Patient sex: F
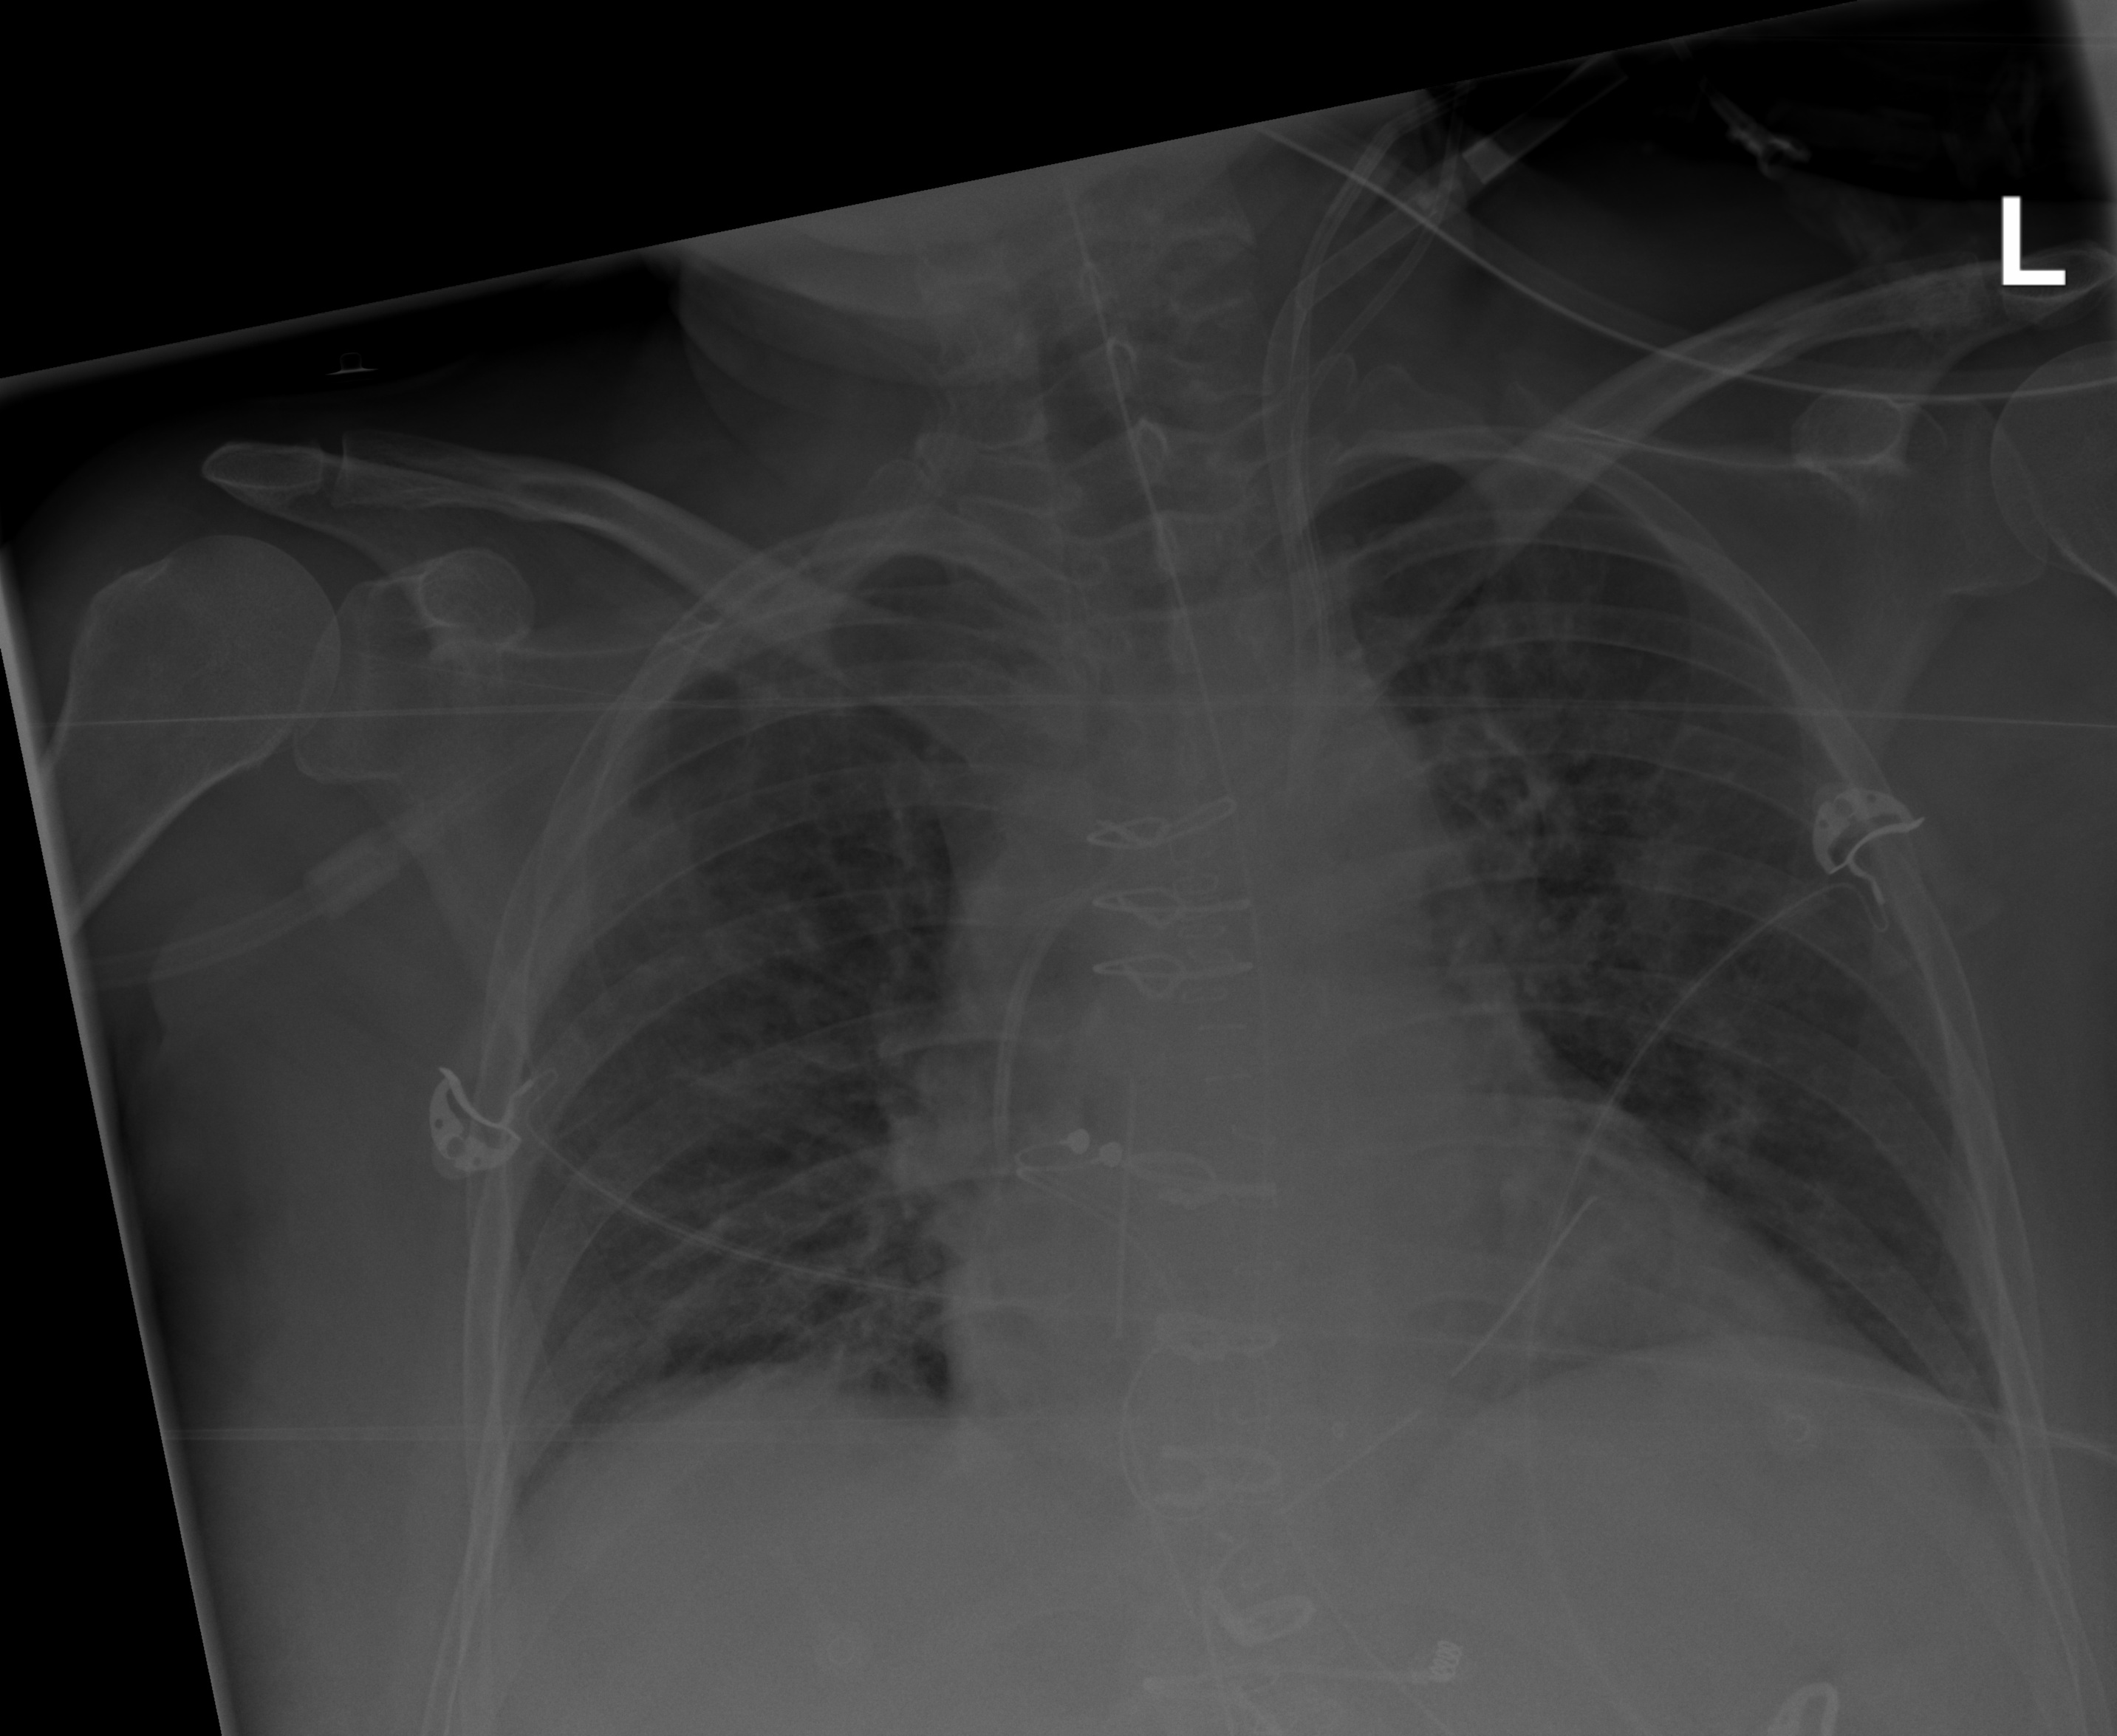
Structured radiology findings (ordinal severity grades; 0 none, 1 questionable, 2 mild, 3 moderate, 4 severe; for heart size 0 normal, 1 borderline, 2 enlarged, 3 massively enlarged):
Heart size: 2
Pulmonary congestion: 2
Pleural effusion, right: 0
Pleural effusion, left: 0
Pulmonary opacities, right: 2
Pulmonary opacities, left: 2
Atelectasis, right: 2
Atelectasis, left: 0